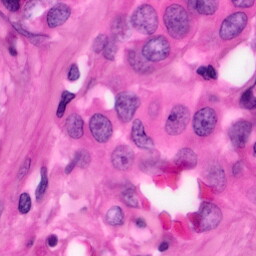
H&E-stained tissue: Pancreatic